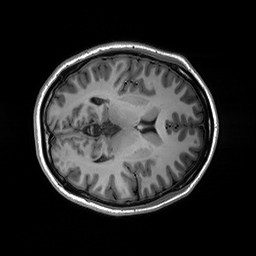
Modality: T1w
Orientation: axial
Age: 29
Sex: female
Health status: healthy
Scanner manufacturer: siemens
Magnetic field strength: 3 T
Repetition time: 2.3 s
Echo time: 0.00236 s